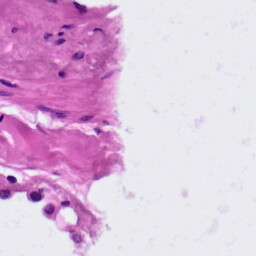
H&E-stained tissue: Lung